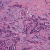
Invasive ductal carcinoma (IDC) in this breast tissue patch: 1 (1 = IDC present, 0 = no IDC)